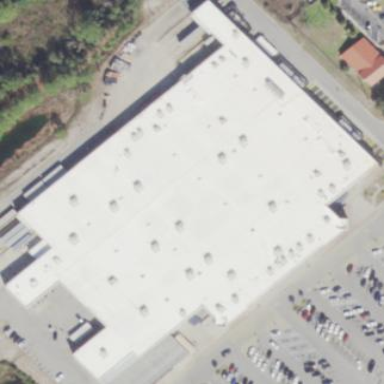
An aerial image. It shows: Supermarket located in building.